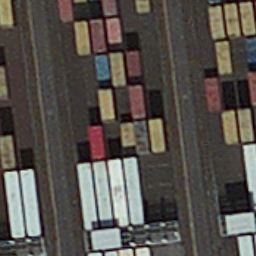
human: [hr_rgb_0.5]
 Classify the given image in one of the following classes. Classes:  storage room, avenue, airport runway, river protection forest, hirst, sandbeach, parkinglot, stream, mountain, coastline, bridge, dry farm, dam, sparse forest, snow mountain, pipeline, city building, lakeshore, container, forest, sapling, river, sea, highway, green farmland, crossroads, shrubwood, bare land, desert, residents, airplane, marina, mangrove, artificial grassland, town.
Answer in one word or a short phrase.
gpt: container